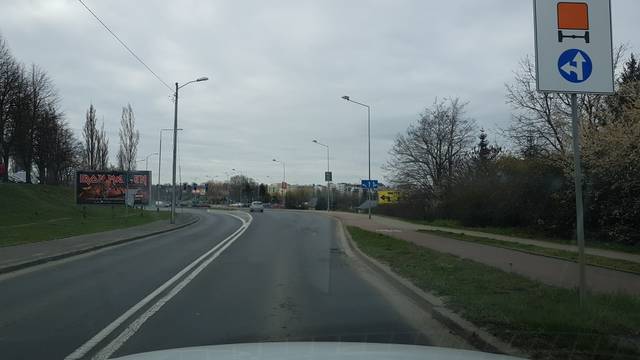
Region: Germany
Coordinates: 53.431, 14.501